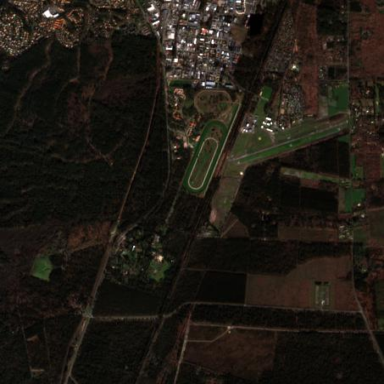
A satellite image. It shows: Sports centre dedicated to horse racing.